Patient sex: M
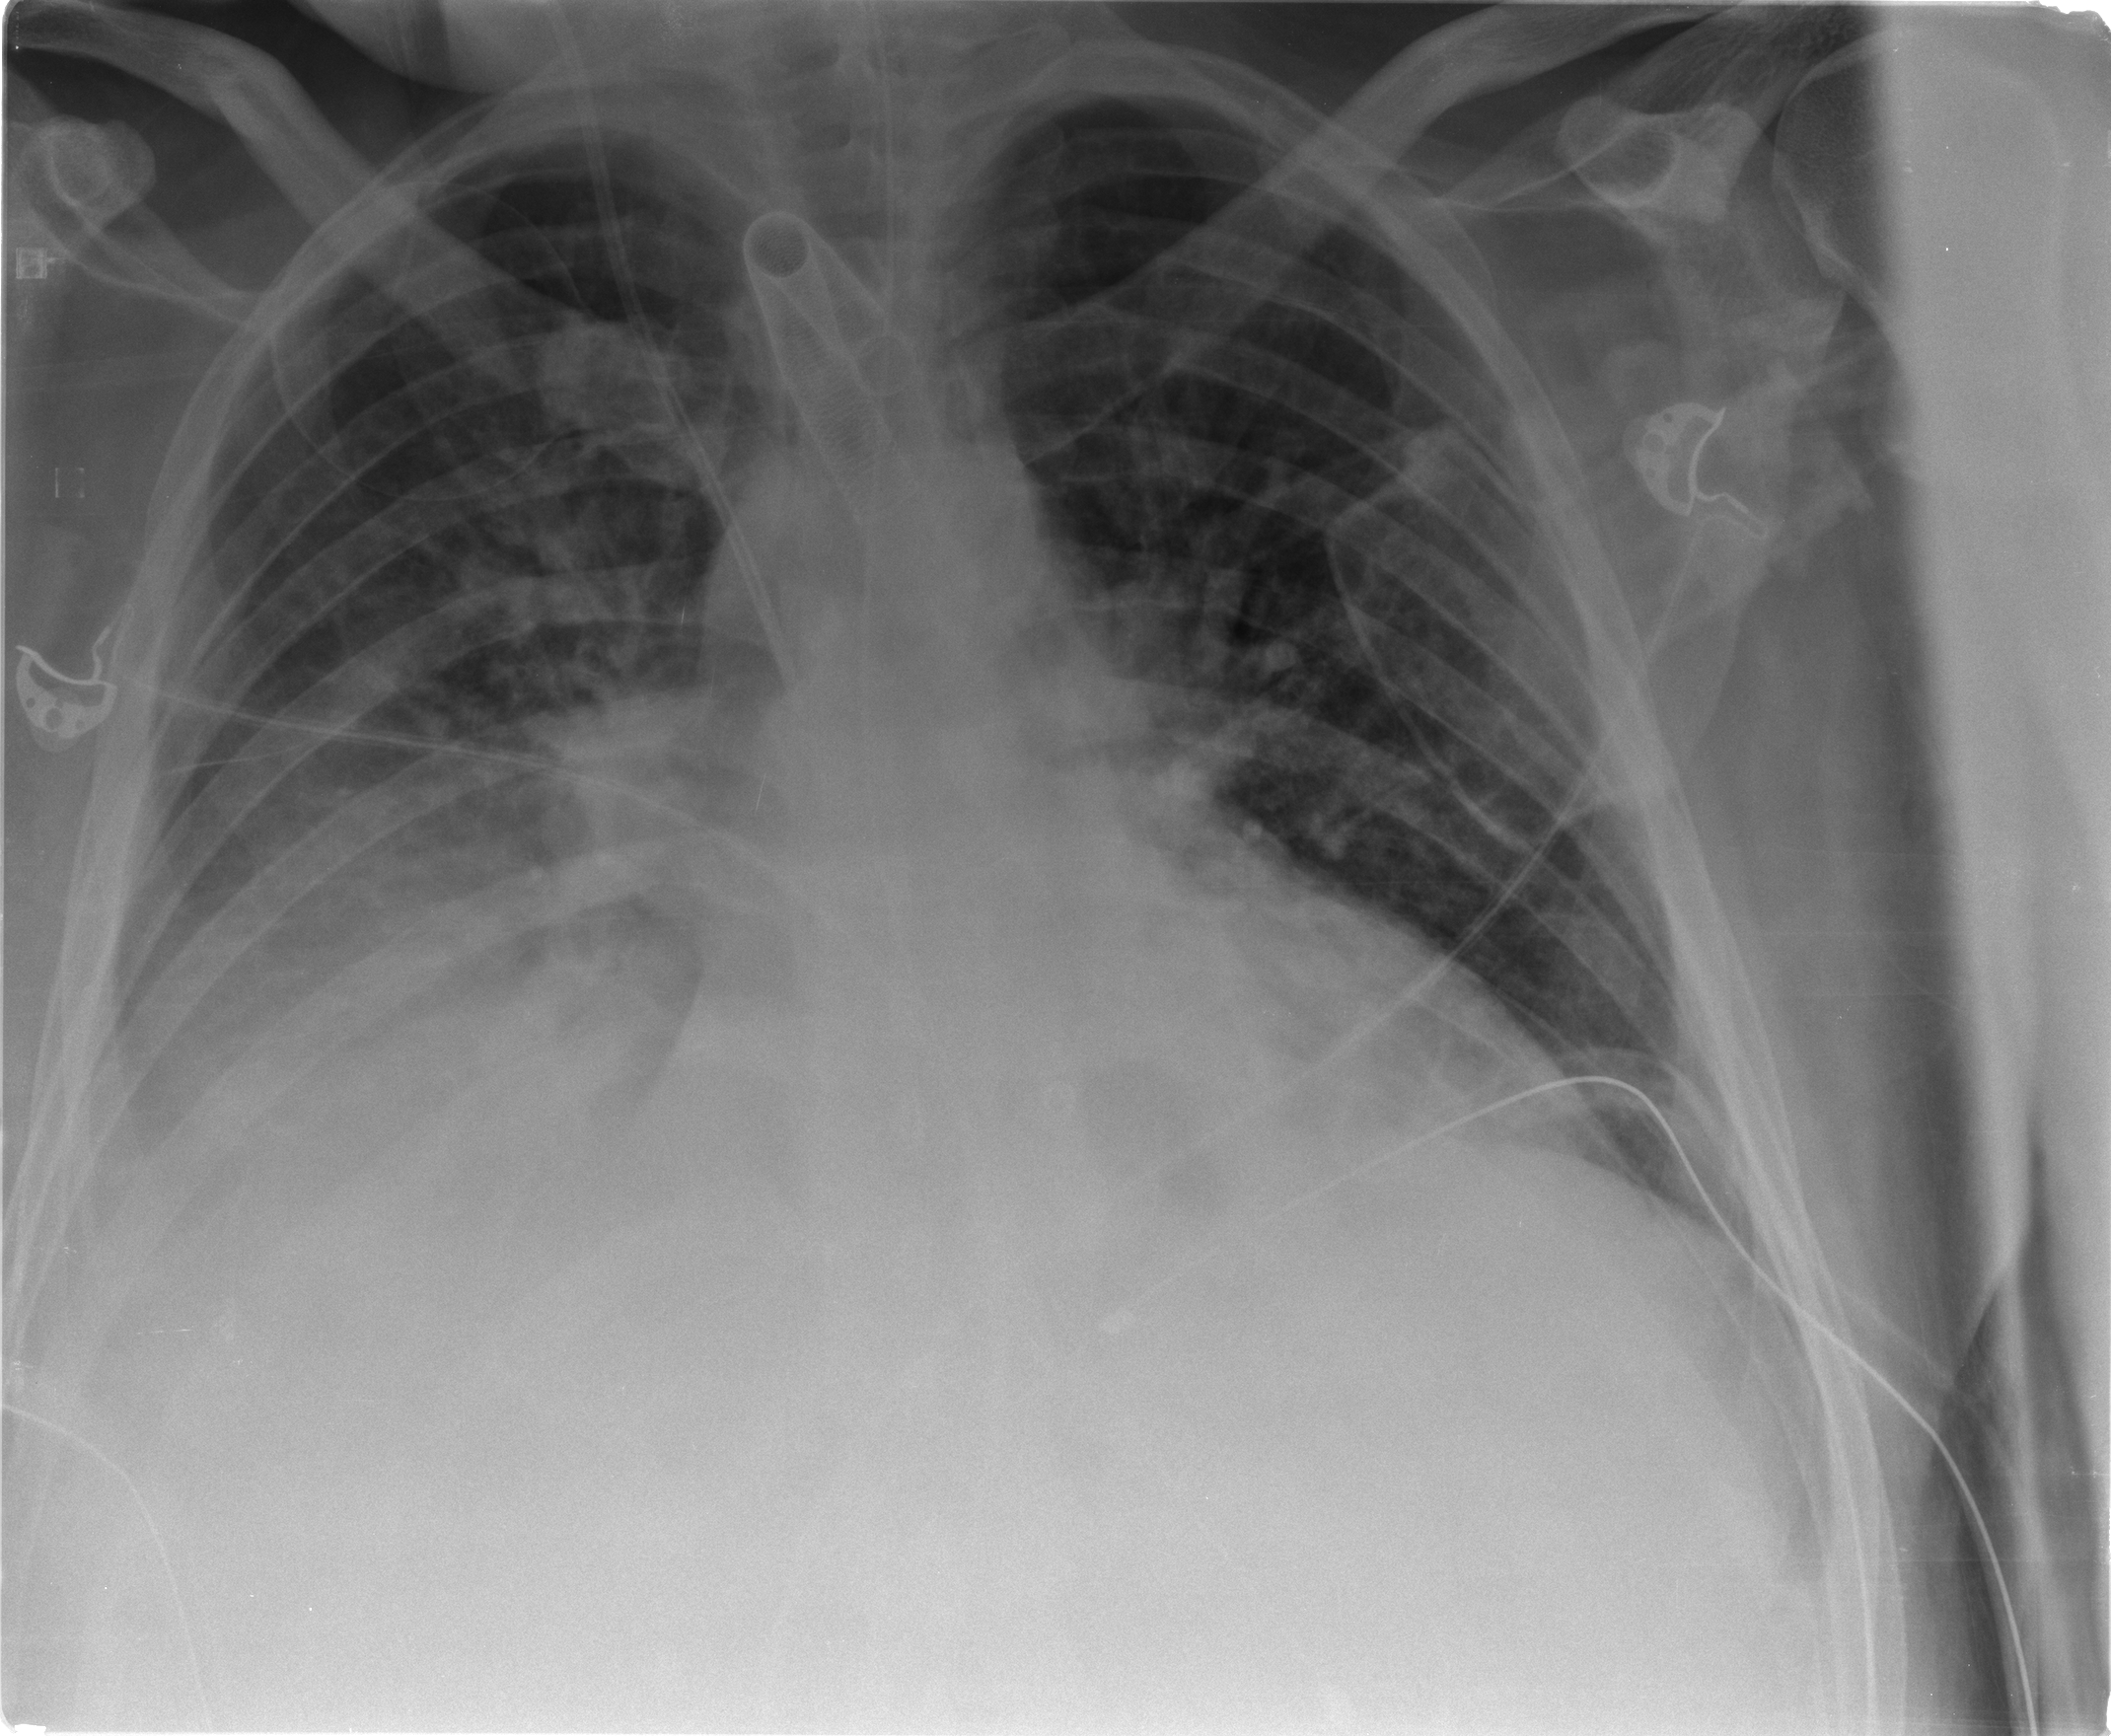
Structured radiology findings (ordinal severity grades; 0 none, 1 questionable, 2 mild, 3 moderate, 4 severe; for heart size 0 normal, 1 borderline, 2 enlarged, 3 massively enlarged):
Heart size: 1
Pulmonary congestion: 1
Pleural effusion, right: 2
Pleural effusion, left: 0
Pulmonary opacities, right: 2
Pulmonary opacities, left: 1
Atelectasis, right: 2
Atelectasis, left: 2